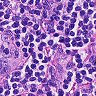
Metastatic tissue present: no